Question: Using Python and SymPy I am trying to solve this equation for b:

My code:
'''
From sympy import *
b = Symbol('b')
x = ((b/(2*math.pi*math.e))*((math.pi*b)**(1/b)))**(1/(2*(b-1)))
solve(x-1.0034,b)
'''
And I get this error:
Do you know where is the mistake? Or is it possible that the equaiton is so difficult that Python can not solve it? Thank you
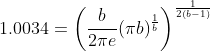
Answer: It's better to use 'pi' and 'E' from sympy:
'''
In [21]: b = Symbol('b')
In [22]: eq = ((b/(2*math.pi*math.e))*((math.pi*b)**(1/b)))**(1/(2*(b-1))) - 1.0034
In [23]: eq
Out[23]:
1
-------
2b - 2
b ____________________
0.0585498315243192b\/ 3.14159265358979b - 1.0034
In [24]: eq = ((b/(2*pi*E))*((pi*b)**(1/b)))**(1/(2*(b-1))) - 1.0034
In [25]: eq
Out[25]:
1
-------
2b - 2
b _____ -1
b\/ pb e
------------- - 1.0034
2p
'''
The equation is transcendental and it is unlikely that analytic solutions exist. Potentially there is a Lambert form for this but 'solve' does not find anything.
You can solve it numerically though using 'nsolve':
'''
In [29]: sol = nsolve(eq, b, 2)
In [30]: sol
Out[30]: 14.3368885826882
In [31]: eq.n(subs={b:sol})
Out[31]: 7.22915270916583e-19
'''